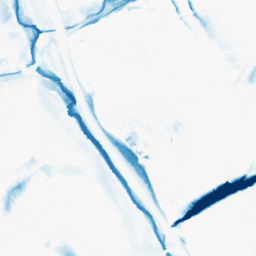
Category: morphological
Decomposition family: morphological_diamond
Decomposition parameters: operation: closing
radius: 15
Upsampling method: sinc_blackman
Upsampling parameters: scale: 2
kernel_size: 16
Upsampling scale: 2